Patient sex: F
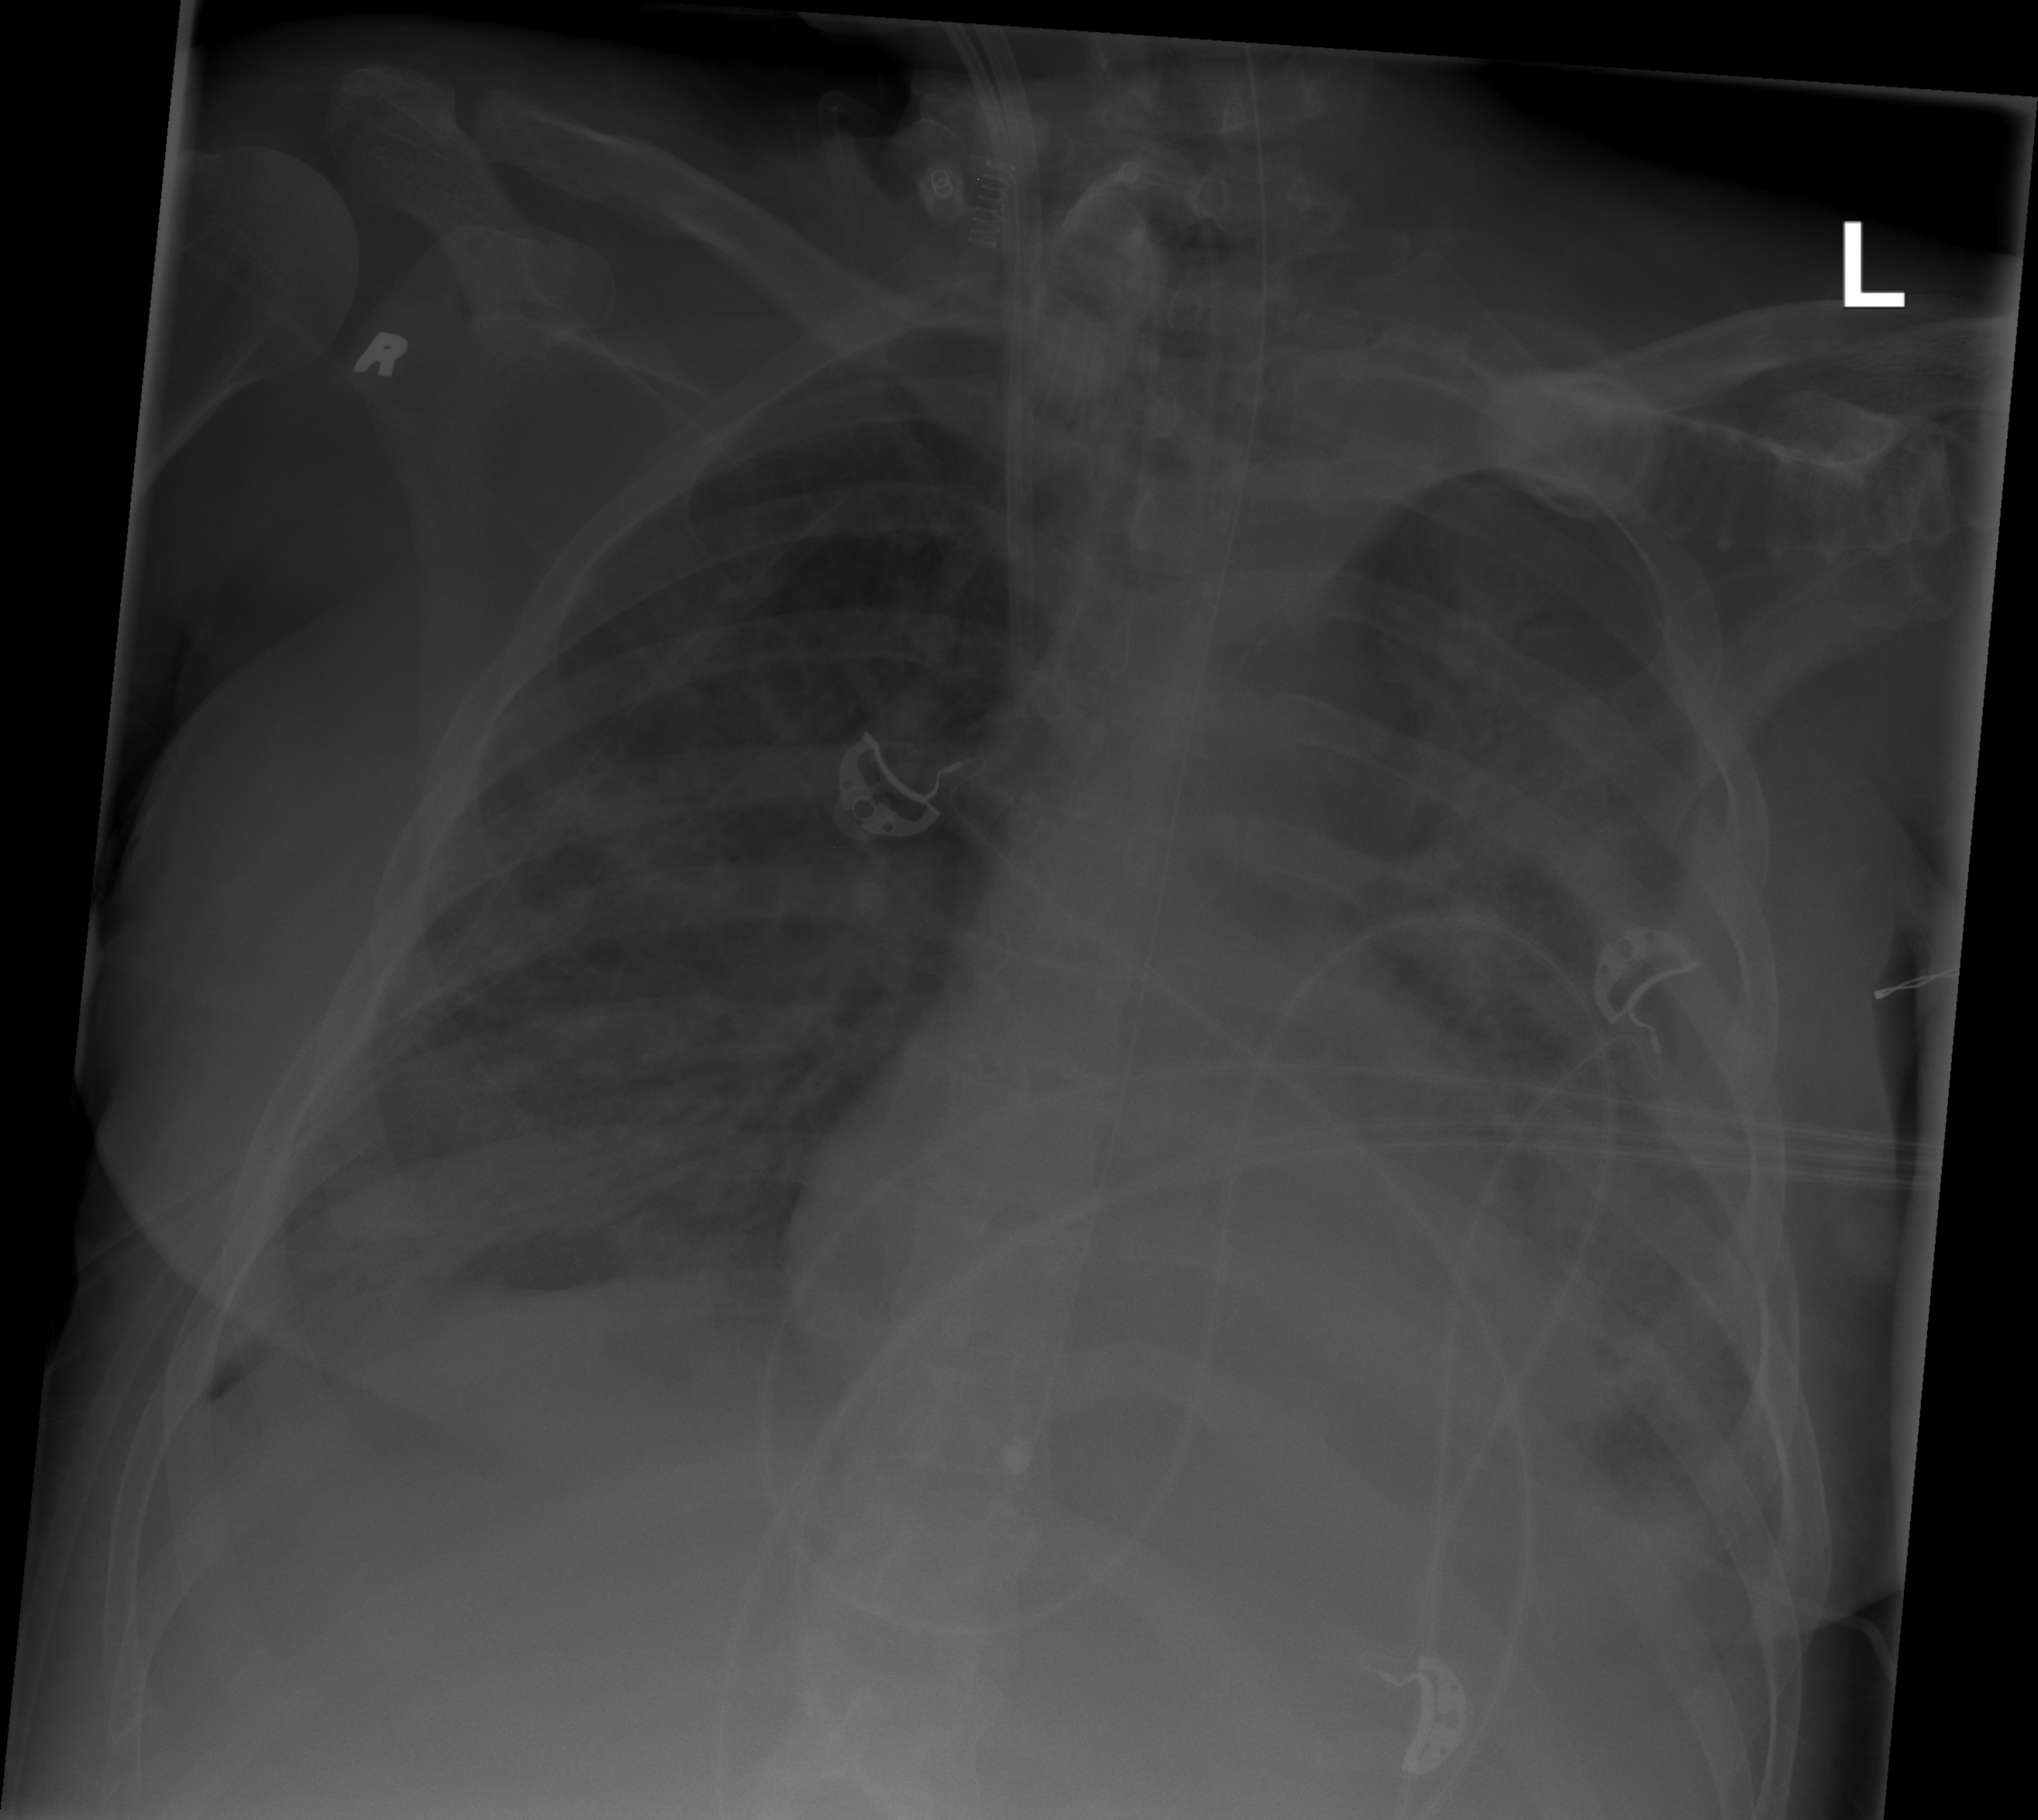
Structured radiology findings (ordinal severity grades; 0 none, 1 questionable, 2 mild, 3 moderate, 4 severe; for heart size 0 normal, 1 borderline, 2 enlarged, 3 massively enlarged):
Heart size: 2
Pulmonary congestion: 3
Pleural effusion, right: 0
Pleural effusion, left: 2
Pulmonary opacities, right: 2
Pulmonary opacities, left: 2
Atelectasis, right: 2
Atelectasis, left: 2